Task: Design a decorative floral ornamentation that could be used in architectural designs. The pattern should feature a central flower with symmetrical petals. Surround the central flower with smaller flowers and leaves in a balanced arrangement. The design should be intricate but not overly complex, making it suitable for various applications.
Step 713:
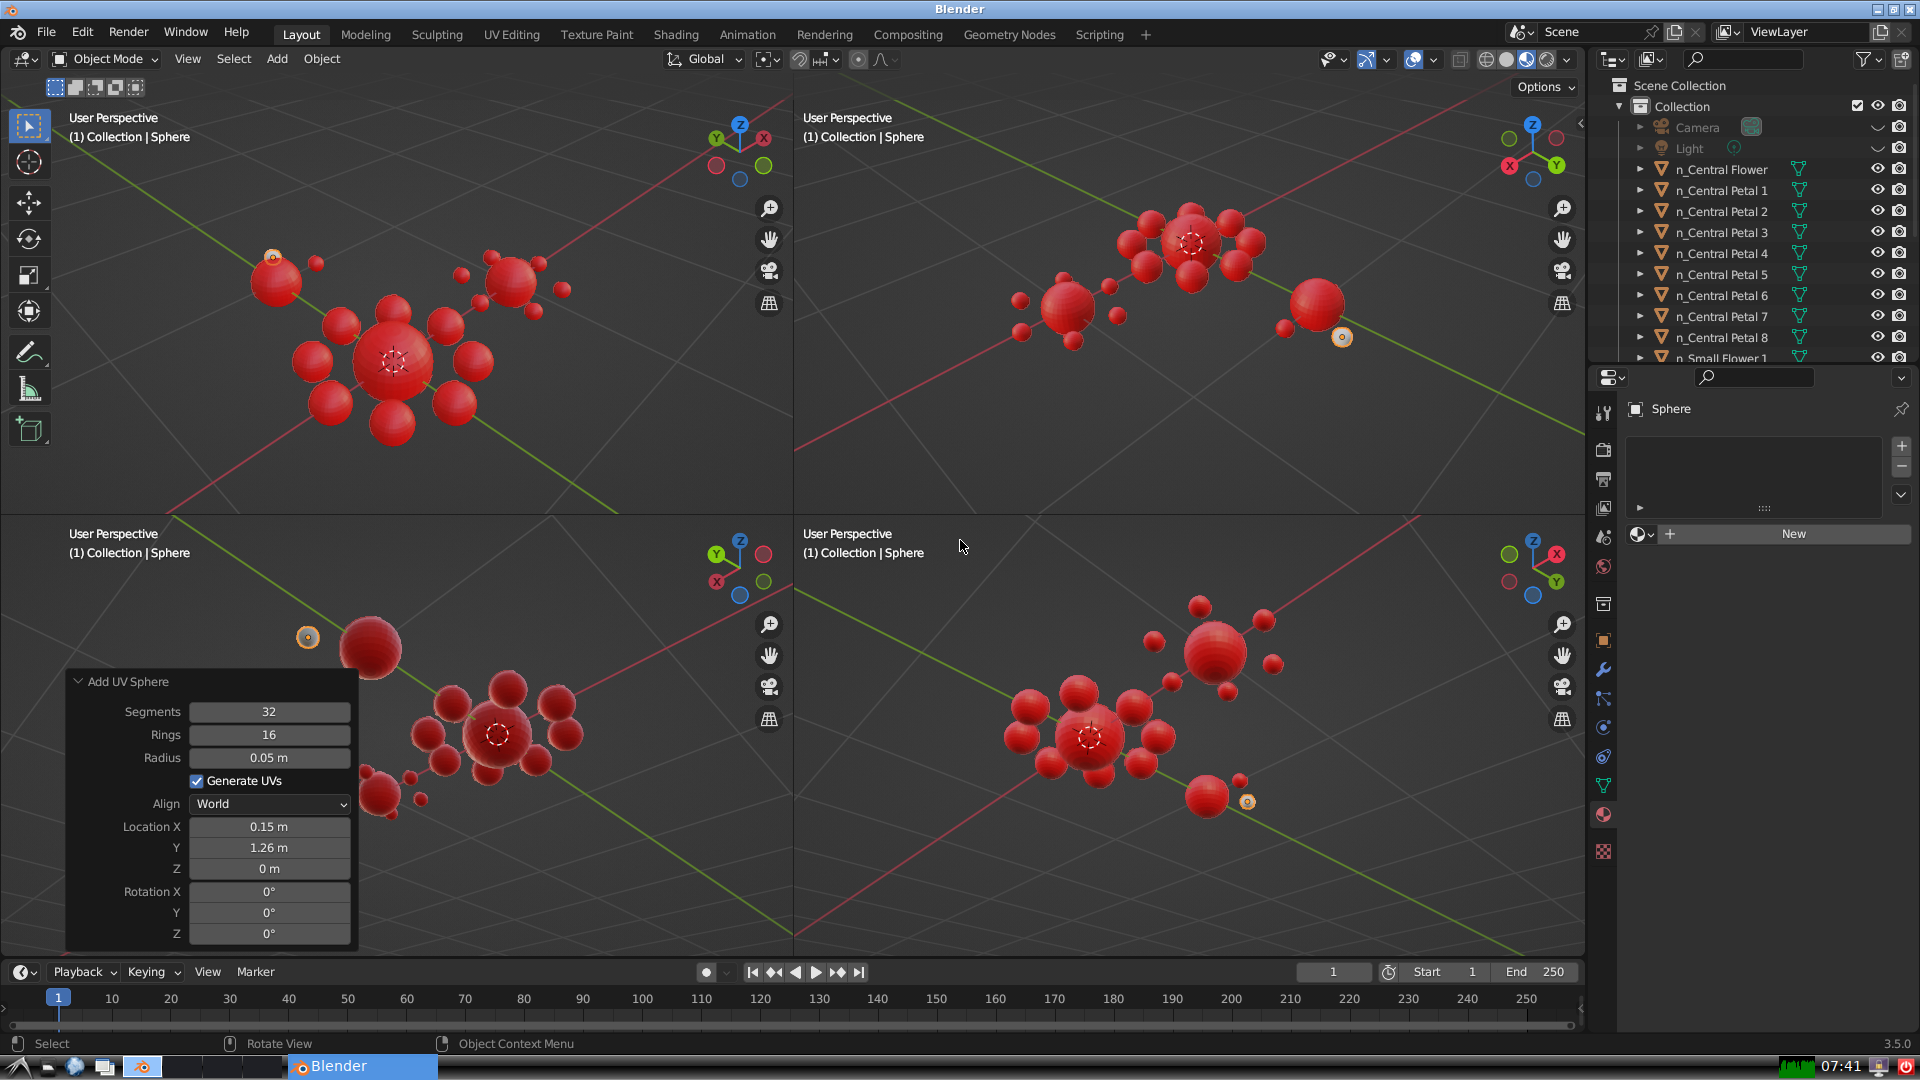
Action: {"mouse_move": [1608, 631]}